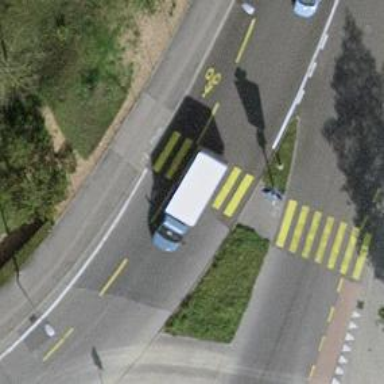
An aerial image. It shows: Uncontrolled road crossing.